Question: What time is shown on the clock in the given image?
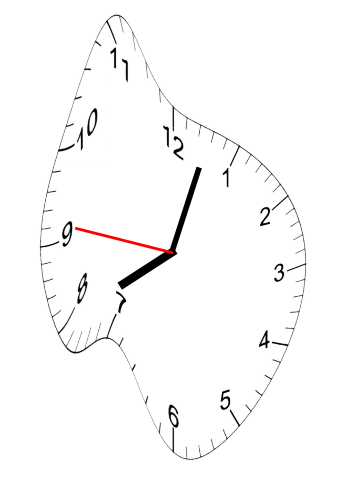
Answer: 08:02:46